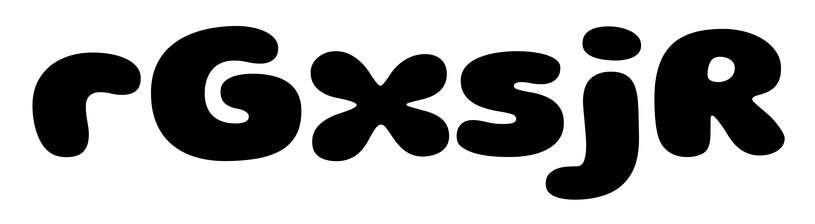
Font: Gluten_ExtraBold